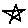
Label: star